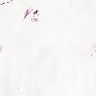
Metastatic tissue present: no